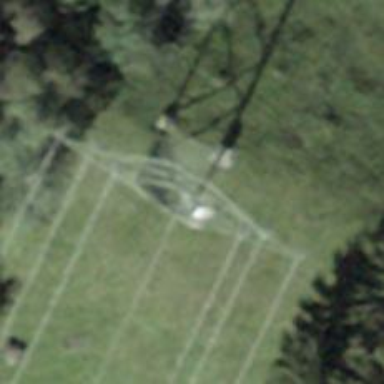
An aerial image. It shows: Power tower.